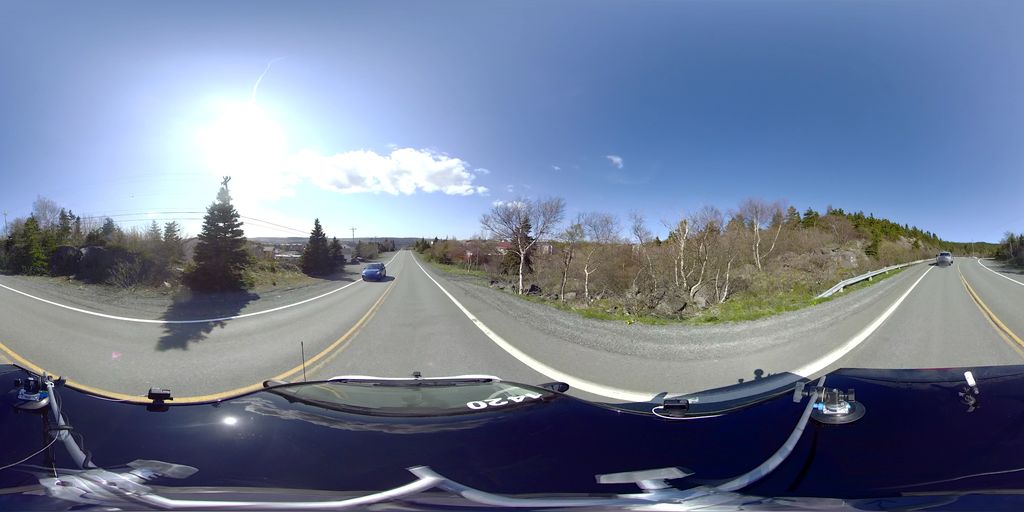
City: st_johns